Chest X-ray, PA view. Patient: 74 years old, sex F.
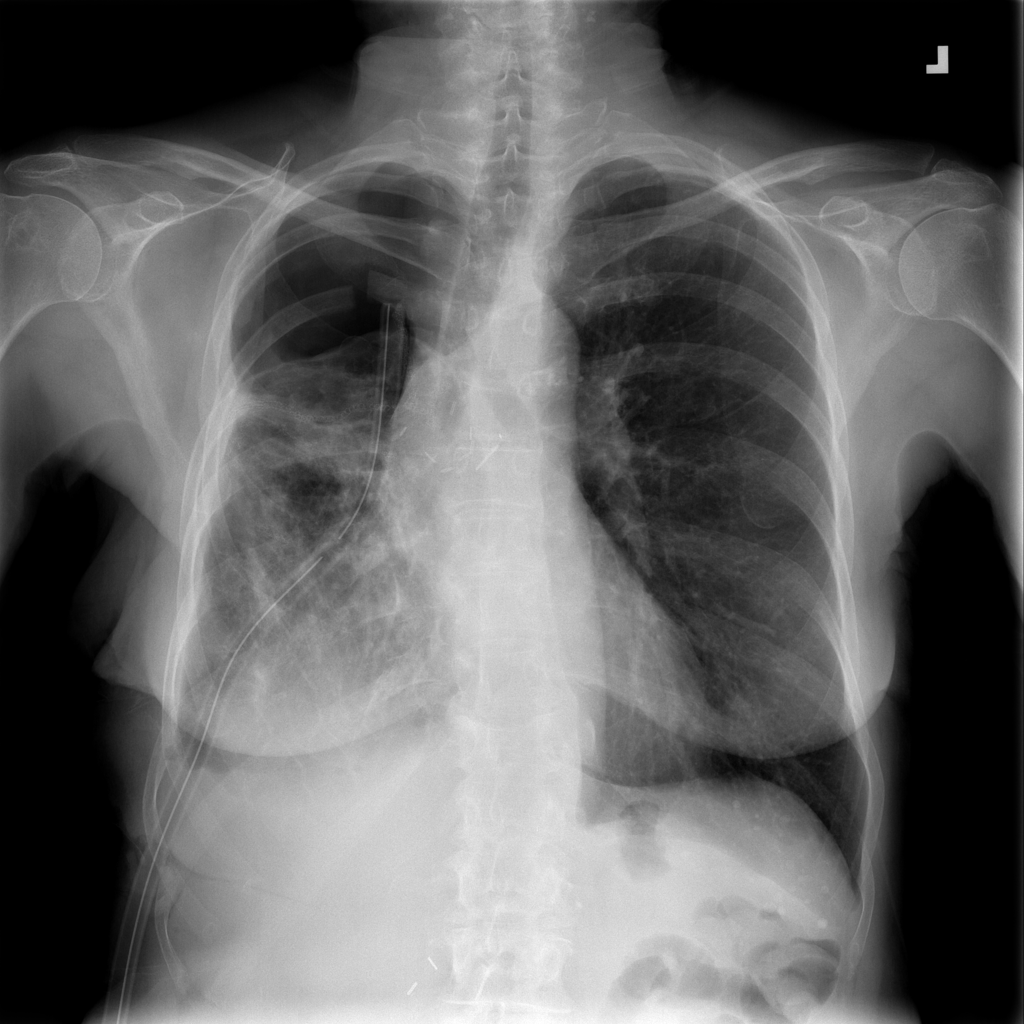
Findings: Infiltration, Pneumothorax